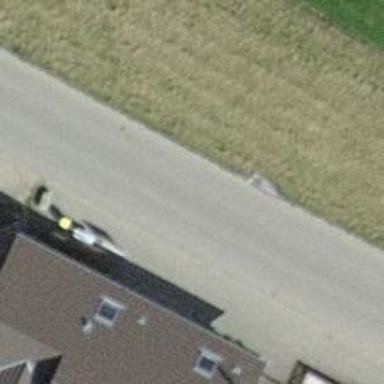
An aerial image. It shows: Post box is visible.